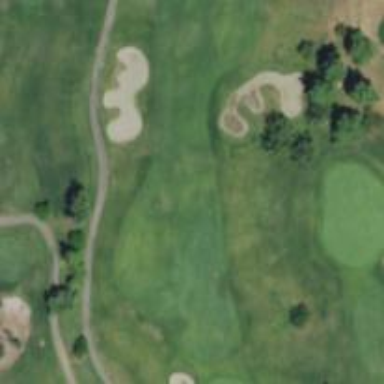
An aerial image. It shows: View of golf hole.